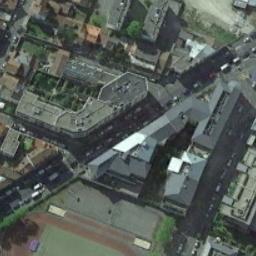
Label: commercial_area